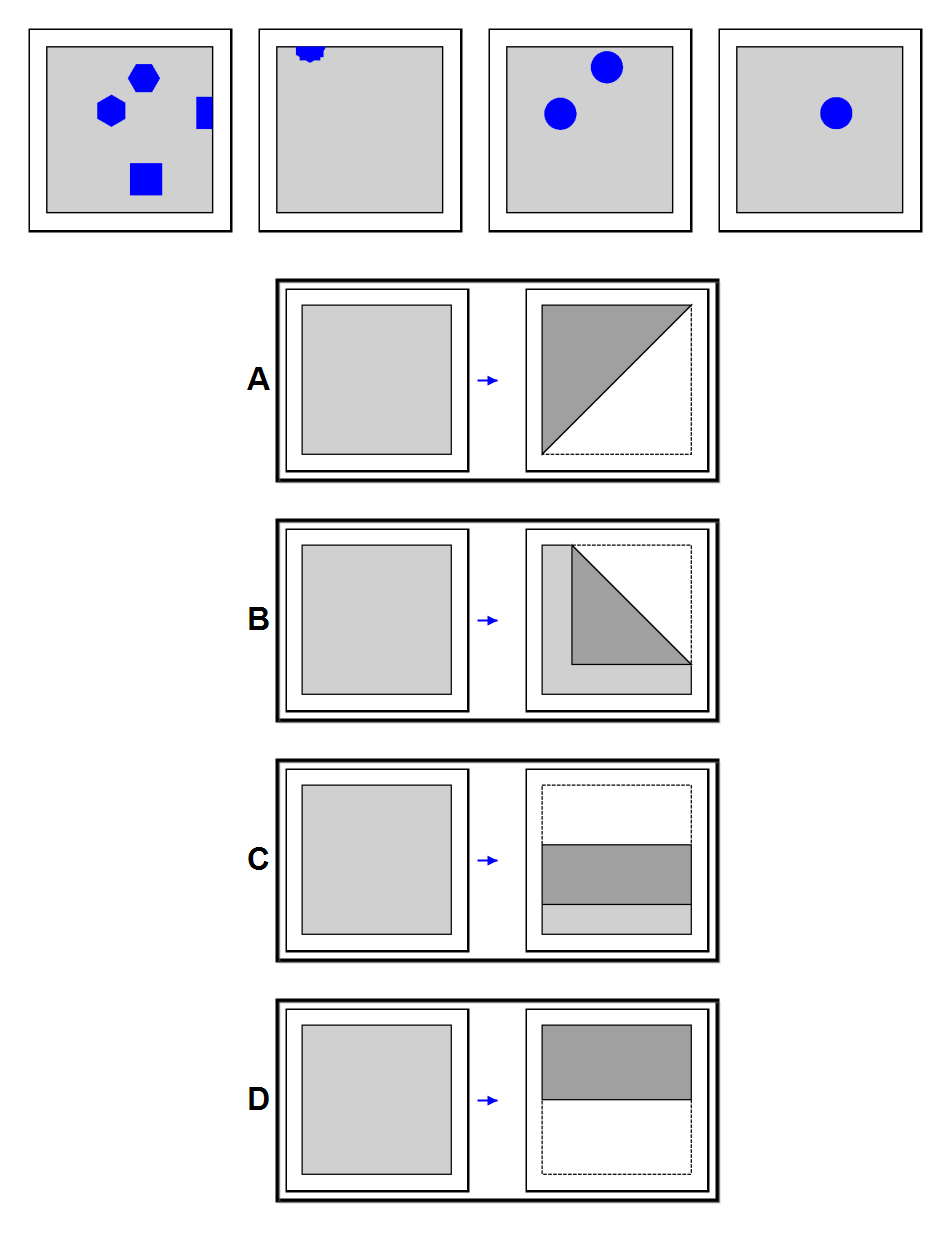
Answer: B